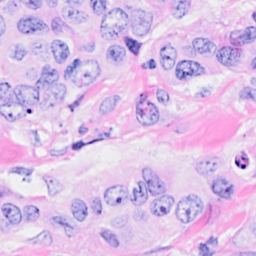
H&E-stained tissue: Breast